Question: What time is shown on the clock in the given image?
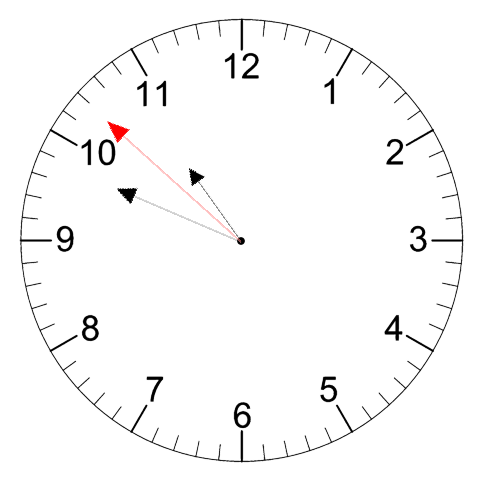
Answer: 10:48:52